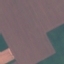
Land use / land cover class: AnnualCrop